Interaction volume radius: 10 \u00c5
Interaction volume height: 10 \u00c5
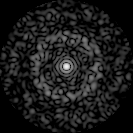
Disorder parameter: 0.85